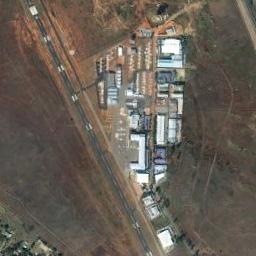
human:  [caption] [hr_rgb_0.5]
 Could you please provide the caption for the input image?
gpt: There are two crossing runways here .

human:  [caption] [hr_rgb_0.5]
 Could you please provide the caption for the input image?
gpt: There are many buildings beside the runway of the airport .

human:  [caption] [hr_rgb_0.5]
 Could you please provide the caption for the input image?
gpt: There is an airport built in bare land next to some buildings .

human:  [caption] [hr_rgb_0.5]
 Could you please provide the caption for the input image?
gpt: An airport with a runway in the vacant lot and industrial area arranged neatly beside .

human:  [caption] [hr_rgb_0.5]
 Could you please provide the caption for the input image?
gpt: There are many houses of different sizes and shapes in the airport .